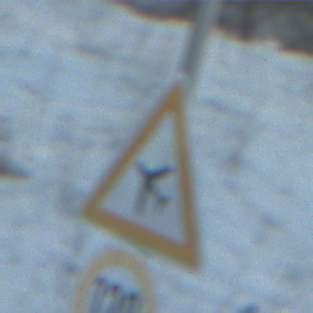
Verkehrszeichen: FlugbetriebRechts
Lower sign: Geschwindigkeit120
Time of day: SunriseSunset
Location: Outdoor (Nature)
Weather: Clear
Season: Winter
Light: Natural